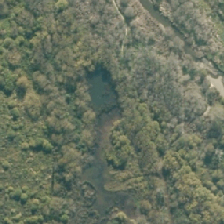
Land cover: lake_pond